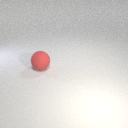
large red rubber sphere